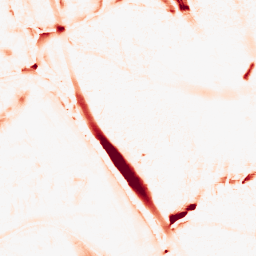
Category: morphological
Decomposition family: morphological_ellipse
Decomposition parameters: operation: opening
width: 20
height: 30
Upsampling method: cubic_mitchell
Upsampling parameters: scale: 2
Upsampling scale: 2